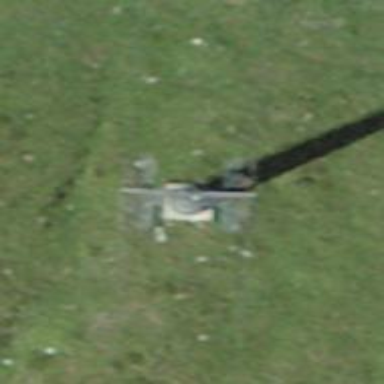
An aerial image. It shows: Pylon for aerialway.